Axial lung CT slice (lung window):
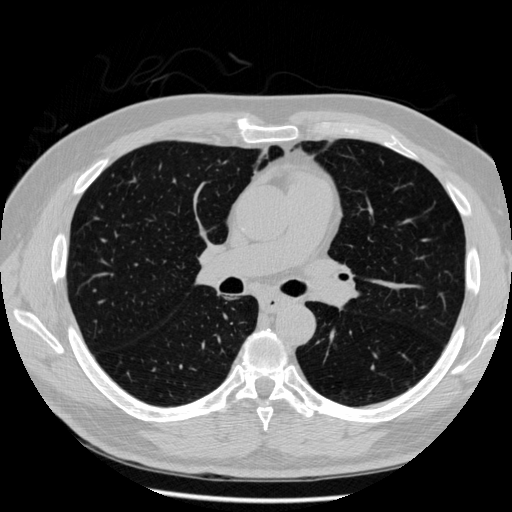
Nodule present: no